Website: macys
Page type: billing-address
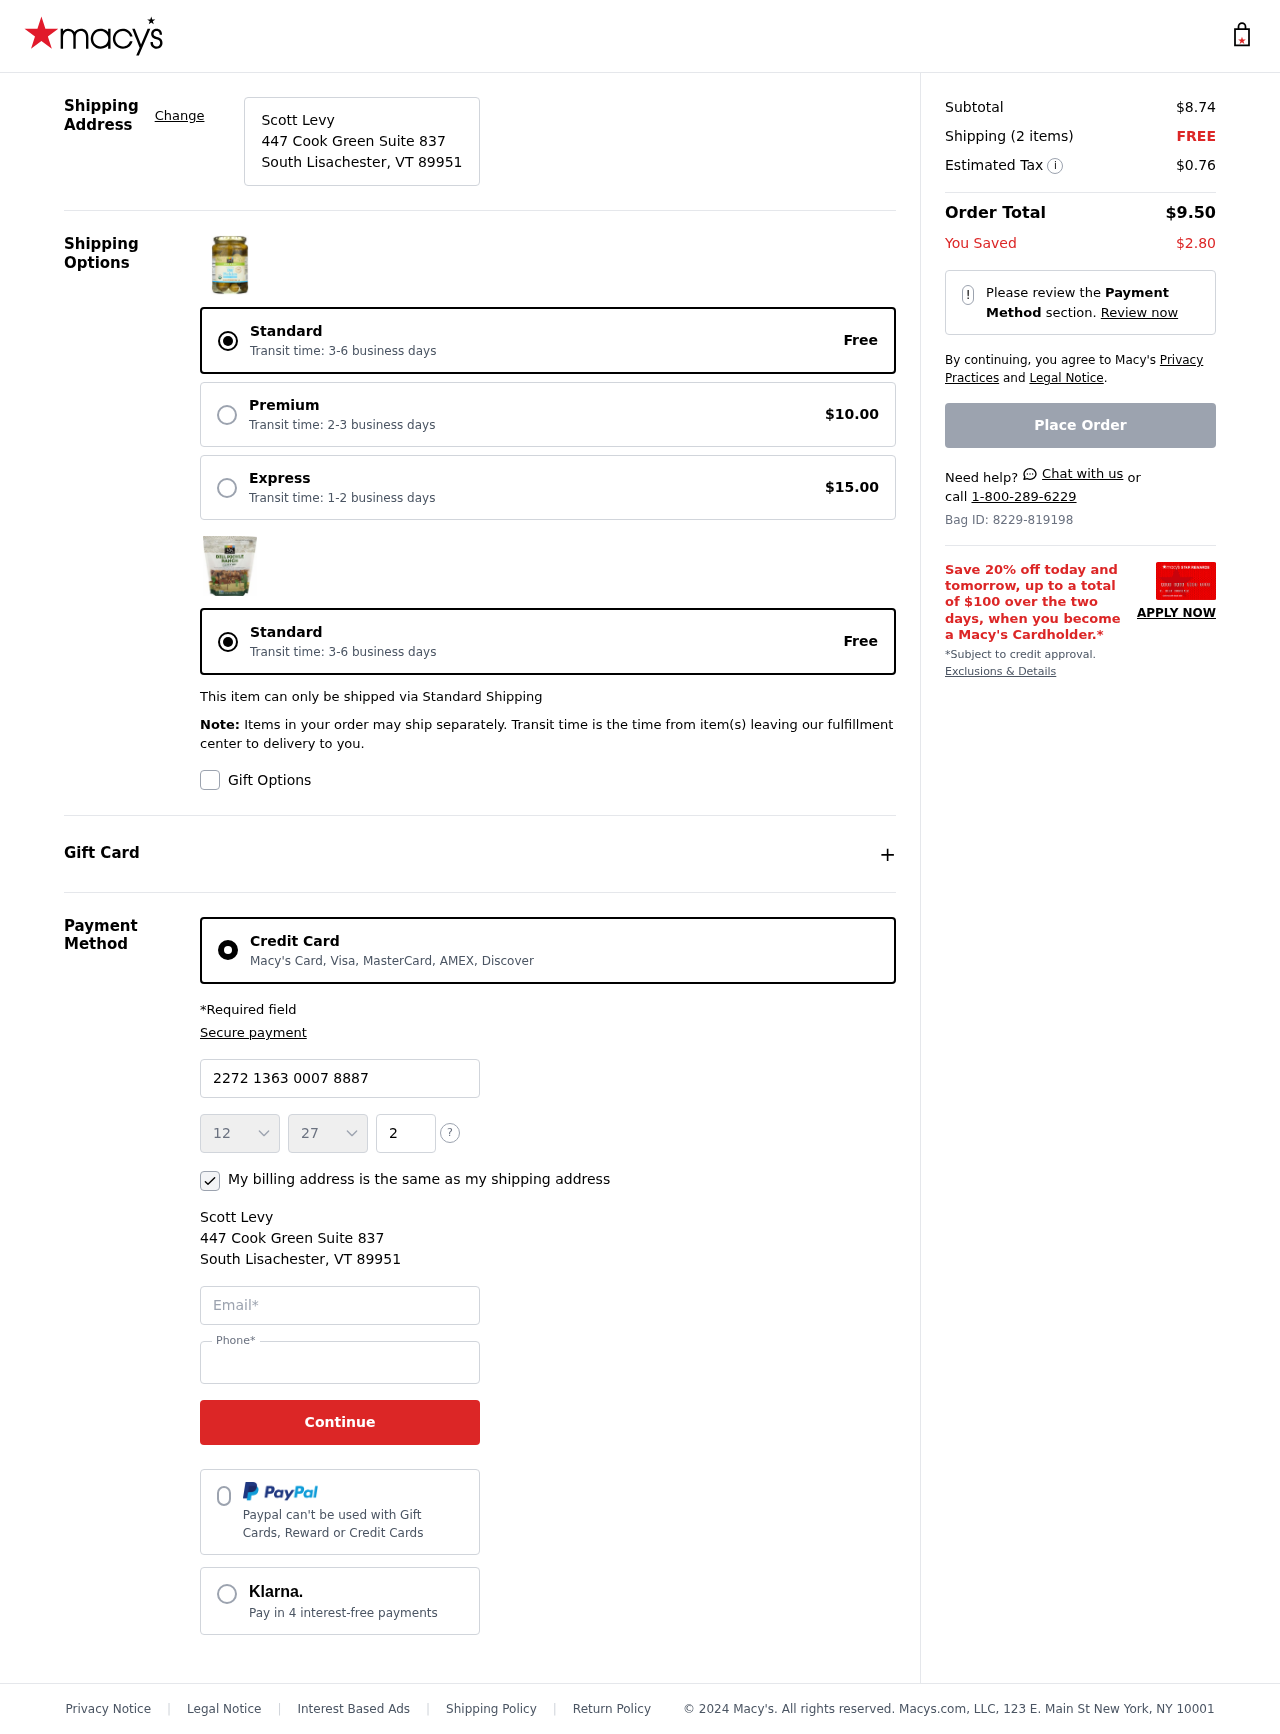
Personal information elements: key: PII_CARD_CVV
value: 270
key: PII_CARD_EXPIRY_MONTH
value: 12
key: PII_CARD_EXPIRY_YEAR
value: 27
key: PII_CARD_NUMBER
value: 2272 1363 0007 8887
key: PII_CITY_STATE_ZIP
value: South Lisachester, VT 89951
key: PII_EMAIL
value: slevy@hotmail.com
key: PII_FULLNAME
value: Scott Levy
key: PII_PHONE
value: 3718001806
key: PII_STREET
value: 447 Cook Green Suite 837
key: PII_FULLNAME2
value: Scott Levy
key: PII_STREET2
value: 447 Cook Green Suite 837
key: PII_CITY_STATE_ZIP2
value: South Lisachester, VT 89951
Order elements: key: ORDER_SUBTOTAL
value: $8.74
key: ORDER_NUM_ITEMS
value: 2
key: ORDER_SHIPPING_COST
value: FREE
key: ORDER_TAX
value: $0.76
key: ORDER_TOTAL
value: $9.50
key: ORDER_SAVINGS
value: $2.80
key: ORDER_ID
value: Bag ID: 8229-819198